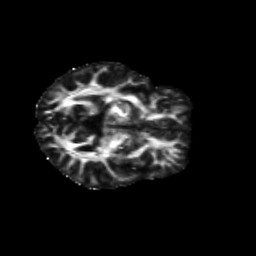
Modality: FA
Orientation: axial
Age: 66
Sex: female
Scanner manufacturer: siemens
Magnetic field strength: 3 T
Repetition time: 4.71 s
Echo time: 0.0906 s